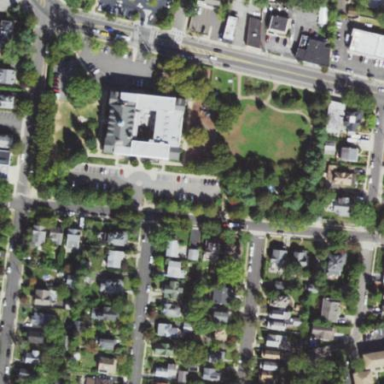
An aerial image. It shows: Community center.